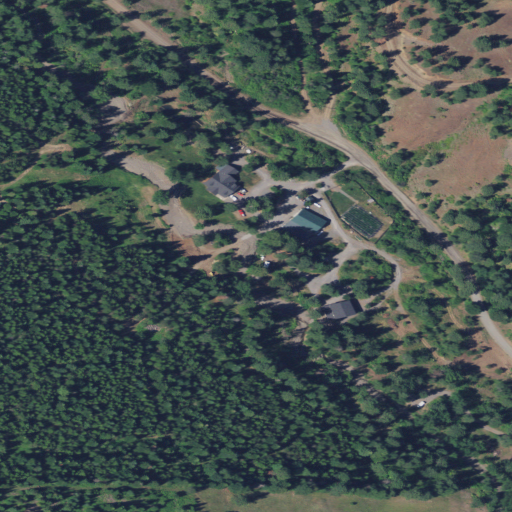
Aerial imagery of valley in Oregon named Jack Canyon containing evergreen forest, grassland, shrub, and open development